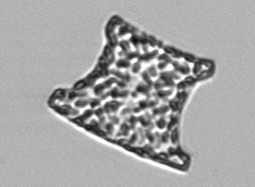
Label: Eucampia